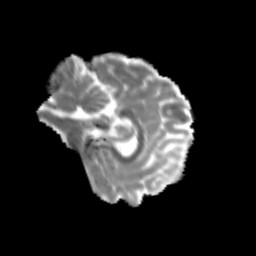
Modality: MD
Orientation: sagittal
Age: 23
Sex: female
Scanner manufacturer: siemens
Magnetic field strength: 3 T
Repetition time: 3.5 s
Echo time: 0.125 s